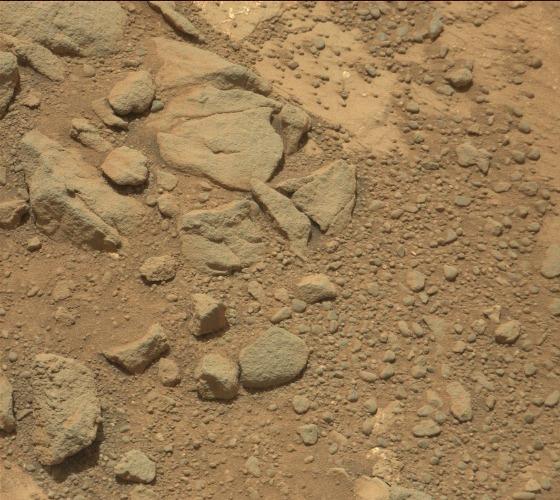
Terrain classes present: Bedrock, Gravel / Sand / Soil, Rock, Shadow